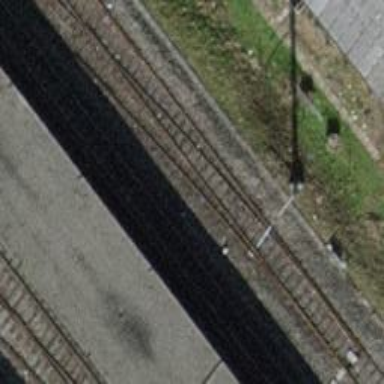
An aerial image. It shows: Single-track railway spur.